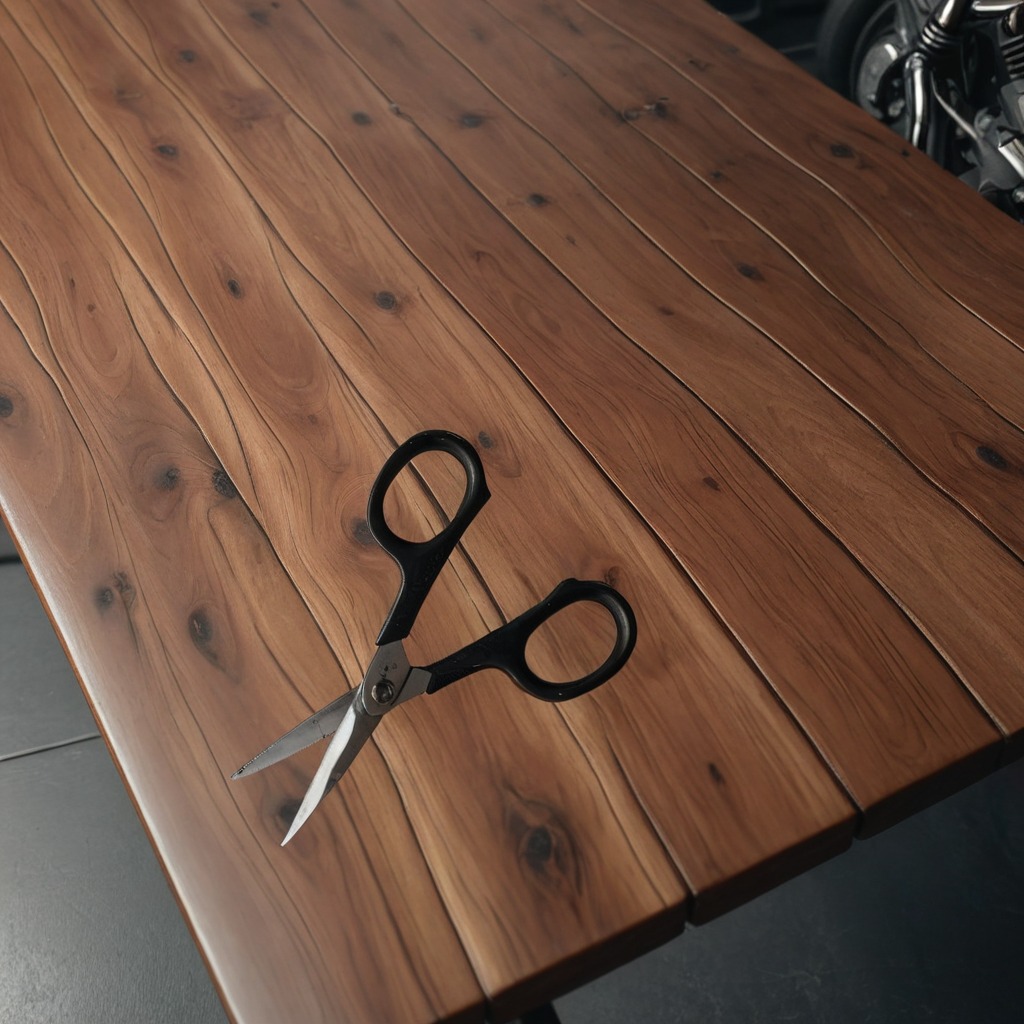
A scissor is lying on the wooden table in the vintage motorcycle garage.